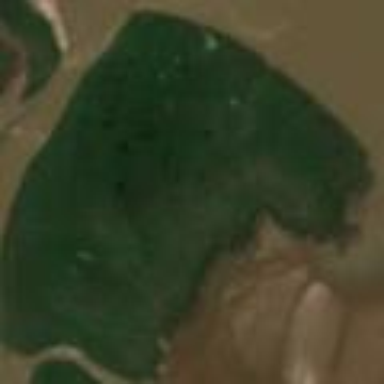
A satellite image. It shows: Islet located in marsh wetland area.